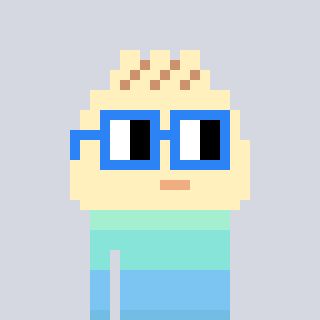
a pixel art character with square blue glasses, a porkbao-shaped head and a bluegrey-colored body on a cool background